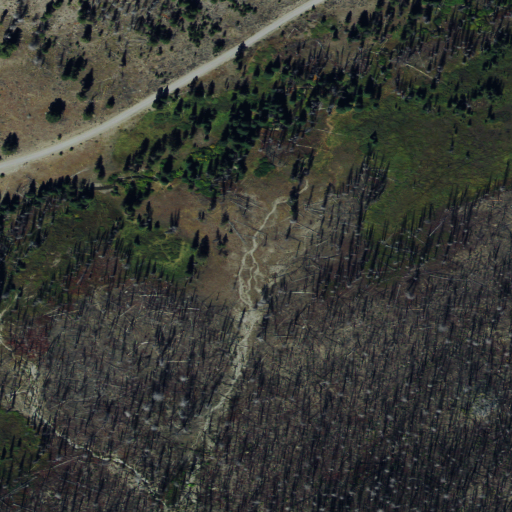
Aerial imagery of valley in Idaho named Lost Shirt Gulch containing shrub, evergreen forest, woody wetlands, grassland, and herbaceous wetlands